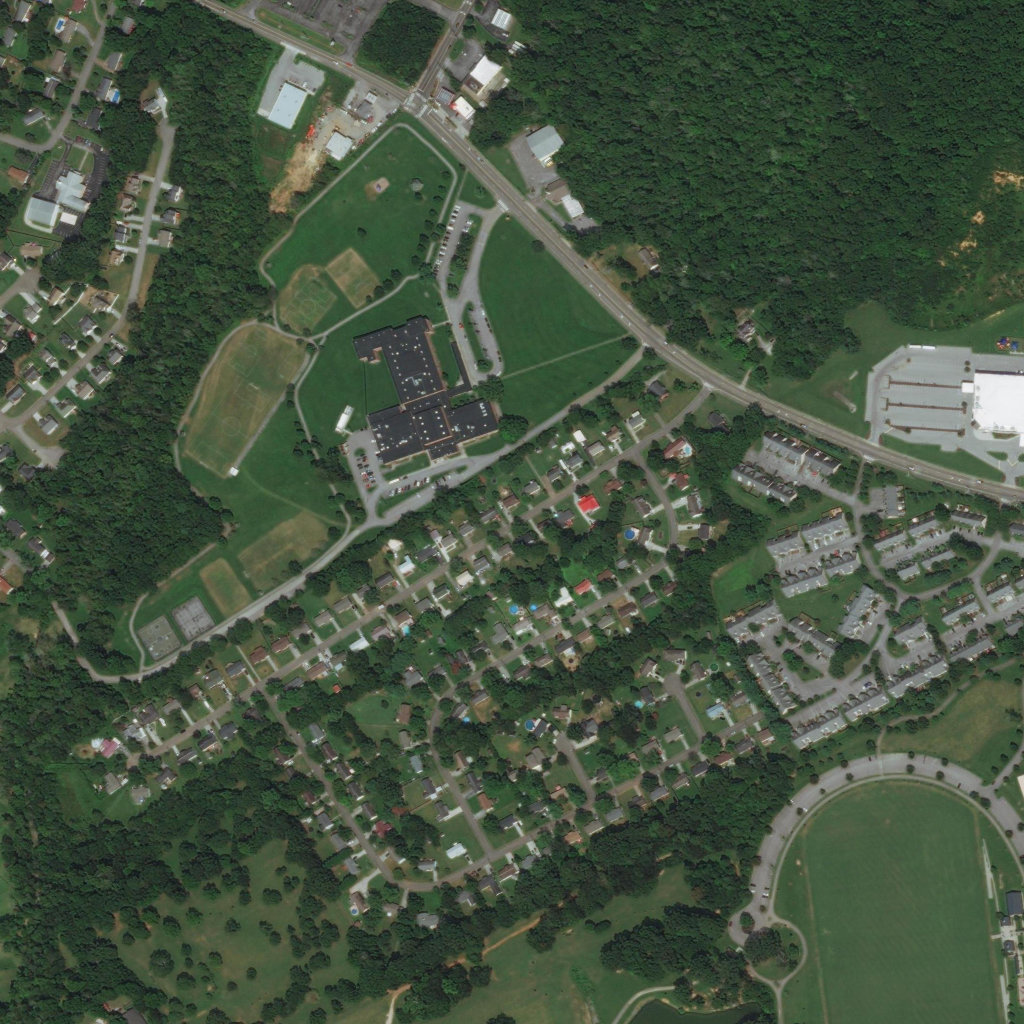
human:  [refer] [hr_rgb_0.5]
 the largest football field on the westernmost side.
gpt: <box>[[18, 36, 27, 46, 0]]</box>